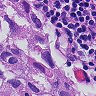
Metastatic tissue present: yes